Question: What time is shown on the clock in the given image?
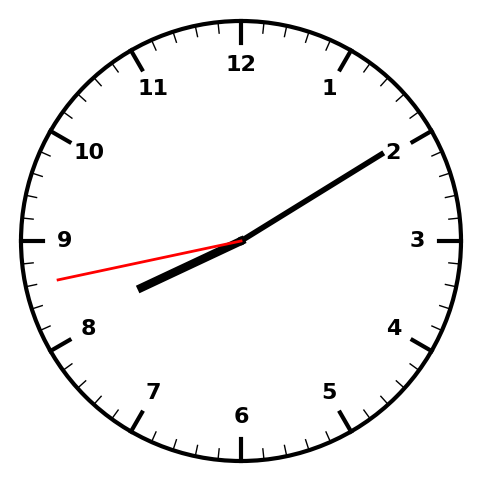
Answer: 08:09:43